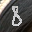
Label: 8